Current action and preconditions to check: path_clear

Your task: For each precondition in the list above, predict whether it will hold at this action.

Consider the current scene as observed from the mobile robot's camera, and analyze the predicted future states of all dynamic agents (e.g., people, animals, vehicles, or any moving entities) within the NEXT SECOND.

IMPORTANT: Only answer "very likely" if you are absolutely certain—based on strong, clear evidence—that a dynamic agent will violate the precondition in the predicted future state. Do NOT answer "very likely" for unlikely, ambiguous, or low-probability risks.

Ask yourself for each precondition: Is there a high probability, with clear and convincing evidence, that the predicted future states of any dynamic agent will interfere with the predicted future state of the currently executing action within the NEXT SECOND, causing that precondition to fail?

Assess the risk level based on these predictions. Use "likely" or "very likely" if motions create a clear risk of interference.

Use "neutral" or "improbable" if agents are nearby but their predicted paths are clearly diverging or non-conflicting.

Failure Risk Categories: "very improbable", "improbable", "neutral", "likely", "very likely"

Answer Format: Output ONLY the probability_of_failure value from these categories: "very improbable", "improbable", "neutral", "likely", "very likely"

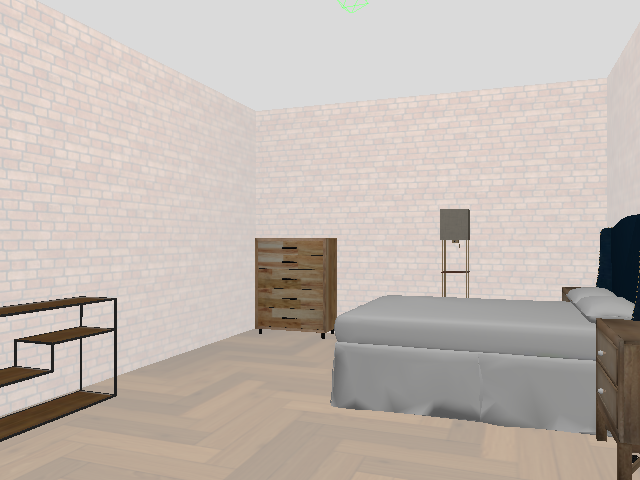

Answer: very improbable